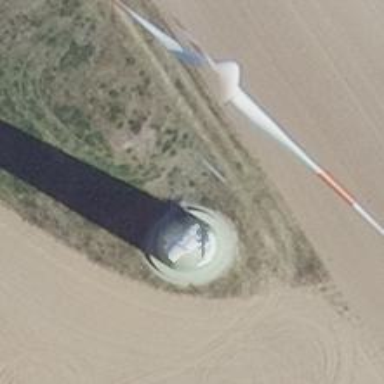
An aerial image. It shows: Wind generator using horizontal axis wind turbines.